Сопротивление фоторезистора зависит от мощности света, попадающего на его рабочую поверхность (см. рисунок 1). Зависимость сопротивления $R$ от мощности падающего света $P$ можно описать степенной функцией:$$ R = \alpha P^{1/n}, $$где $\alpha$ — неизвестный размерный коэффициент.
Часть A В этой части вам предстоит определить степень $n$ в предложенной теоретической зависимости.  У фонарика есть три режима работы: яркий, тусклый и мигающий, которые переключаются последовательным нажатием кнопки вкл/выкл.
Направляя фоторезистор на фонарик, снимите зависимость сопротивления фоторезистора $R$ от расстояния между фонариком и фоторезистором $r$. Измеряйте также сопротивление фоторезистора при фоновом освещении.
Используя уравнение $(1)$, получите выражение, связывающее сопротивление $R$ и расстояние $r$. Данное выражение может включать в себя неизвестную мощность фонового освещения.
Используя полученную в п. зависимость определите показатель степени $n$. зависимость определите показатель степени $n$. зависимость определите показатель степени $n$.
Часть B В этой части предлагается определить диаграмму направленности для фоторезистора.
Используя полученные данные, оцените, при каком расстоянии между фонариком и резистором можно пренебречь влиянием фона. При расчетах считайте мощность фонового освещения в $10$ раз меньше мощности света от фонарика, попадающего на фоторезистор.
С помощью предложенной установки (рис. 3) измерьте зависимость коэффициента чувствительности $\theta$ фоторезистора от угла падения света $\varphi$ с максимальной точностью. Укажите параметры вашей установки, которые вы использовали для данных измерений.
Постройте диаграмму направленности на графике в полярных координатах.
Определите рабочий диапазон углов $\varphi$ для исследуемого фоторезистора.
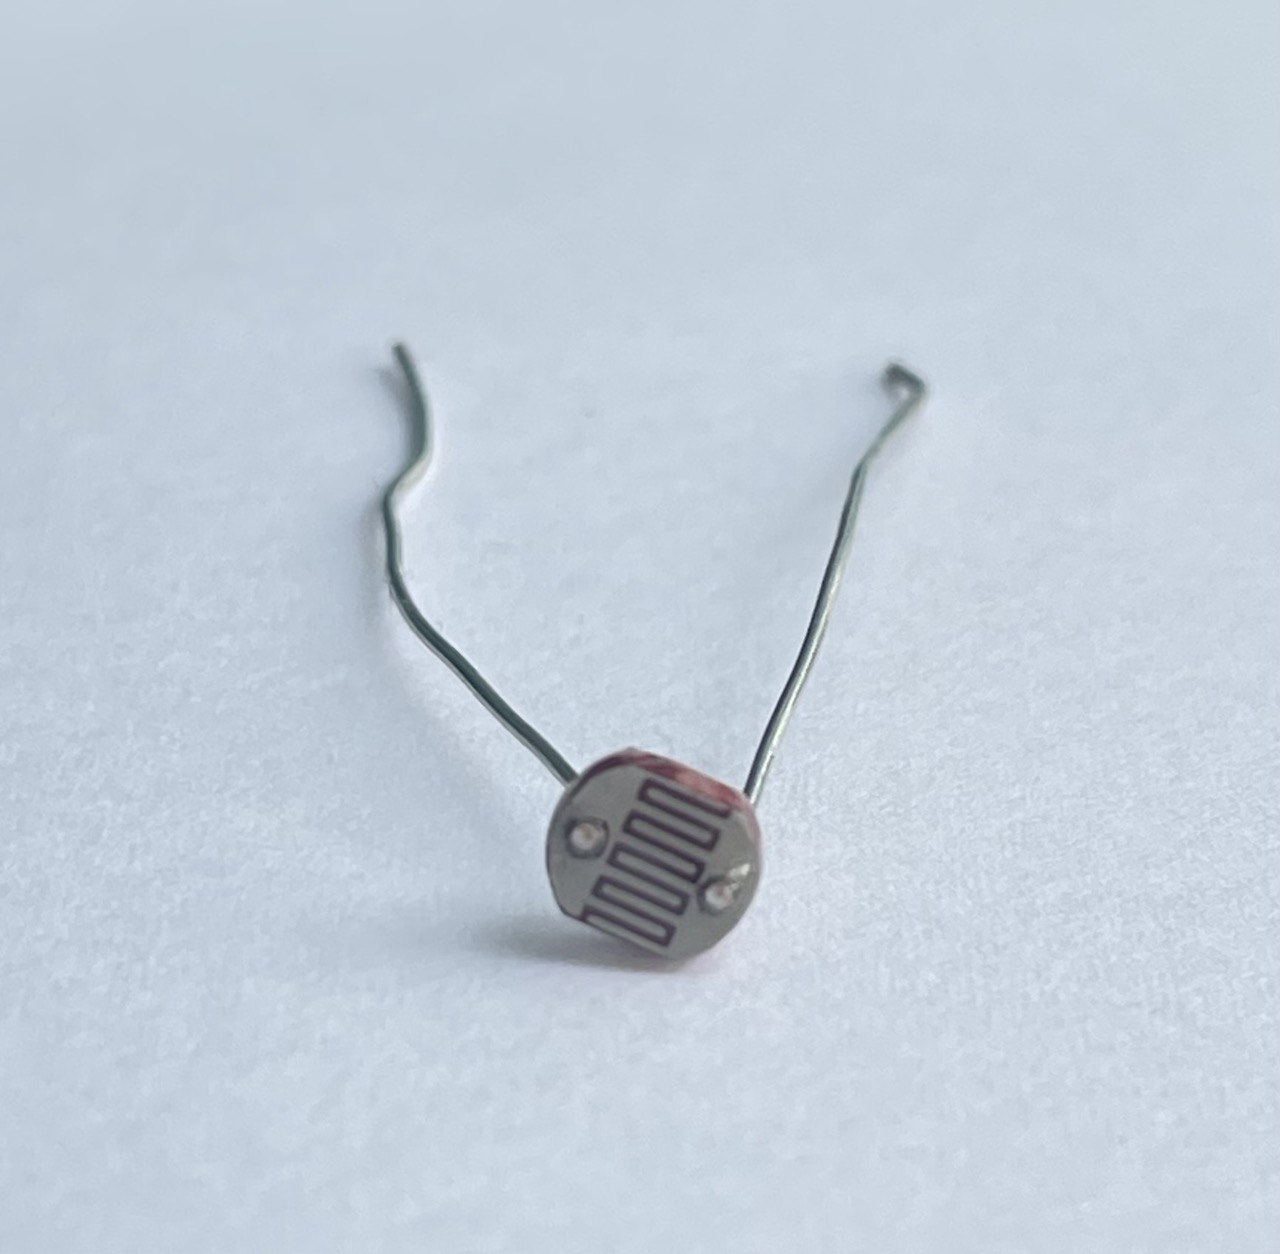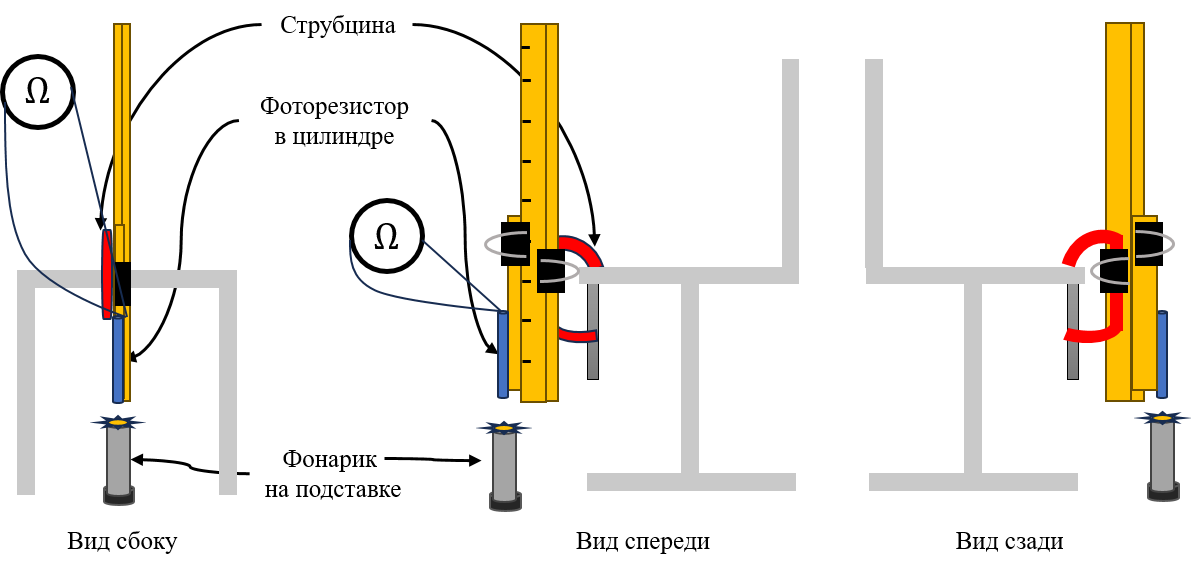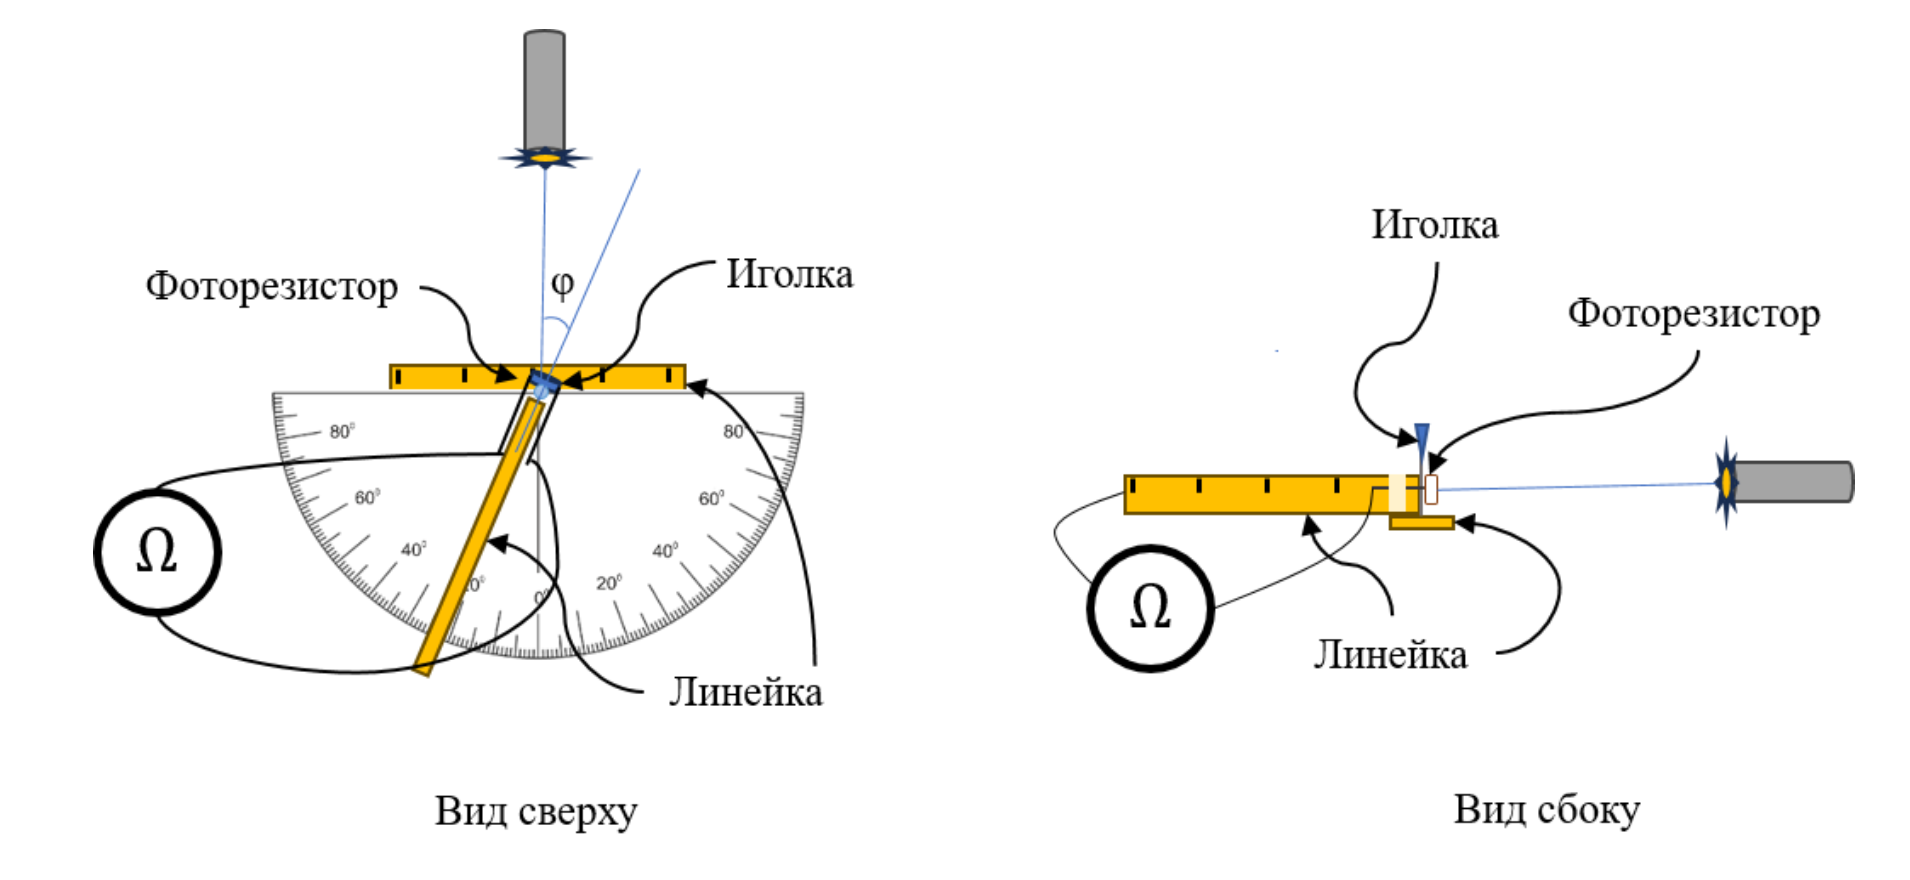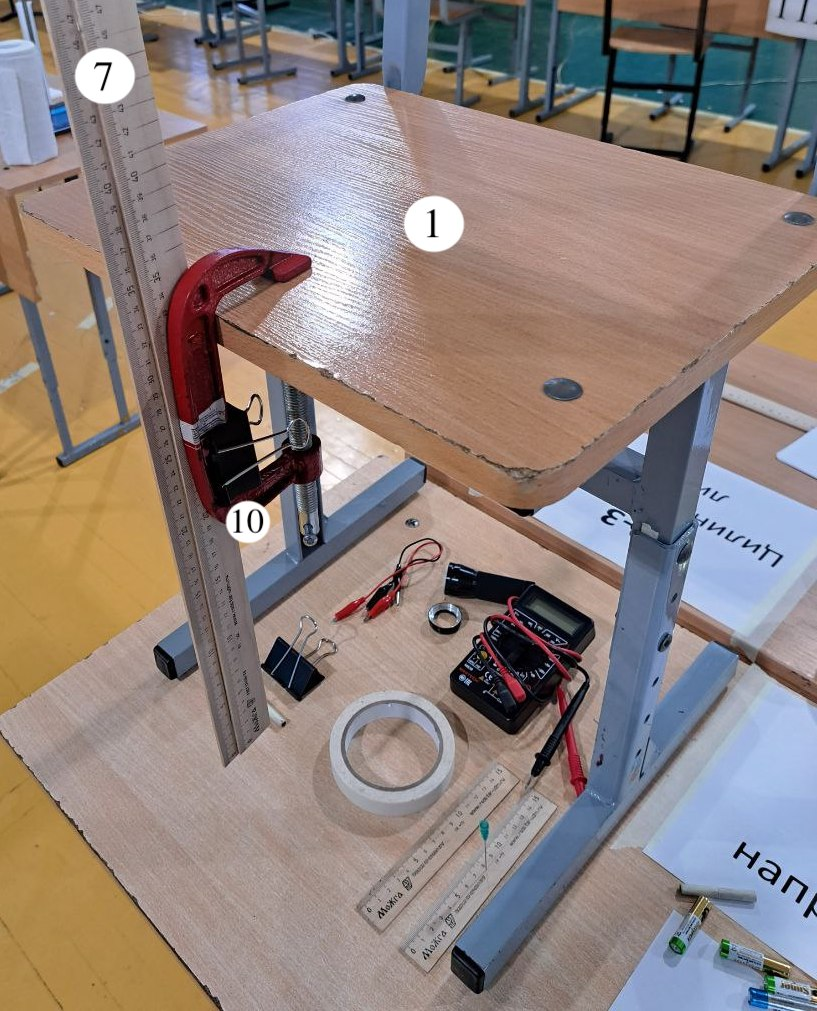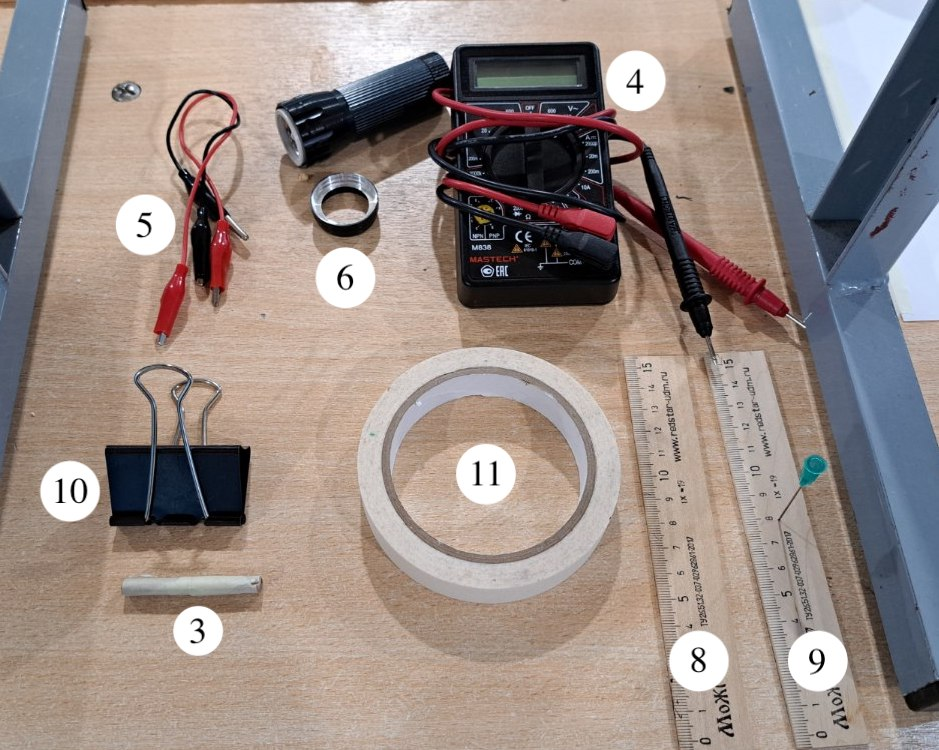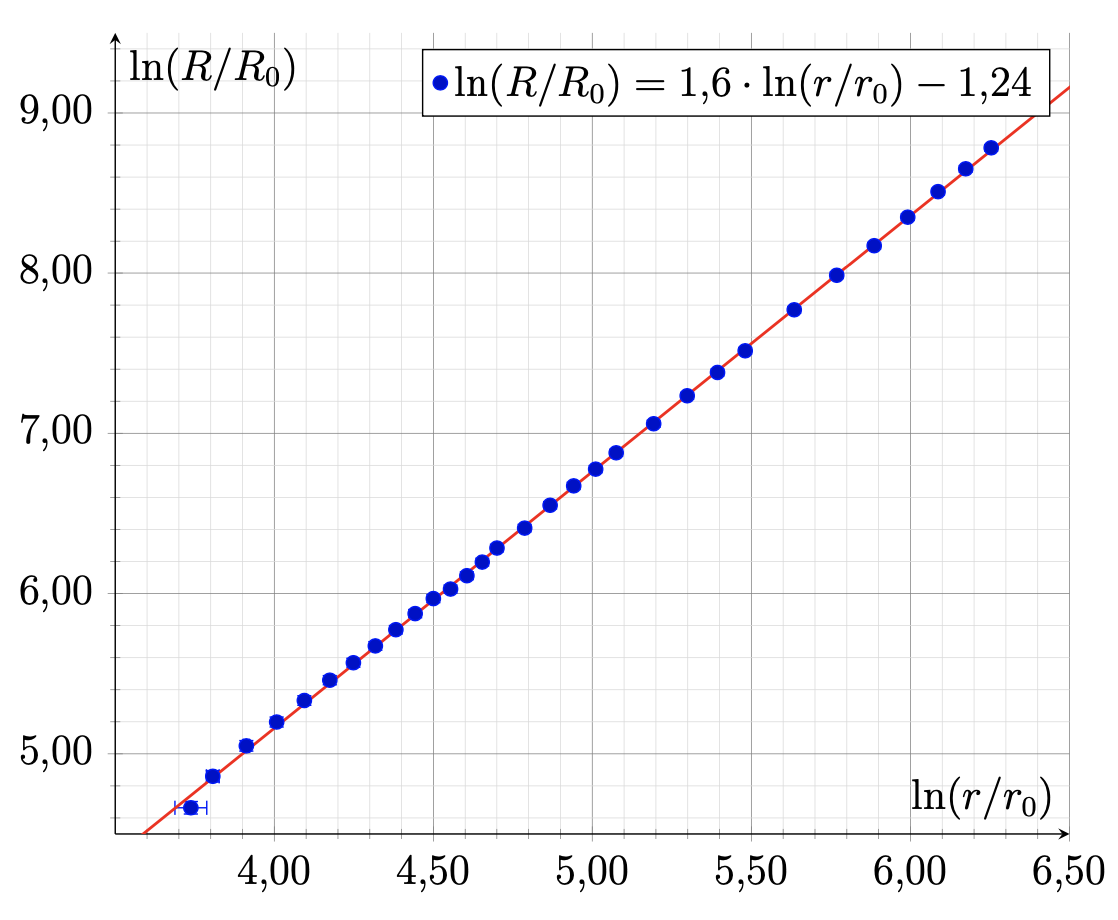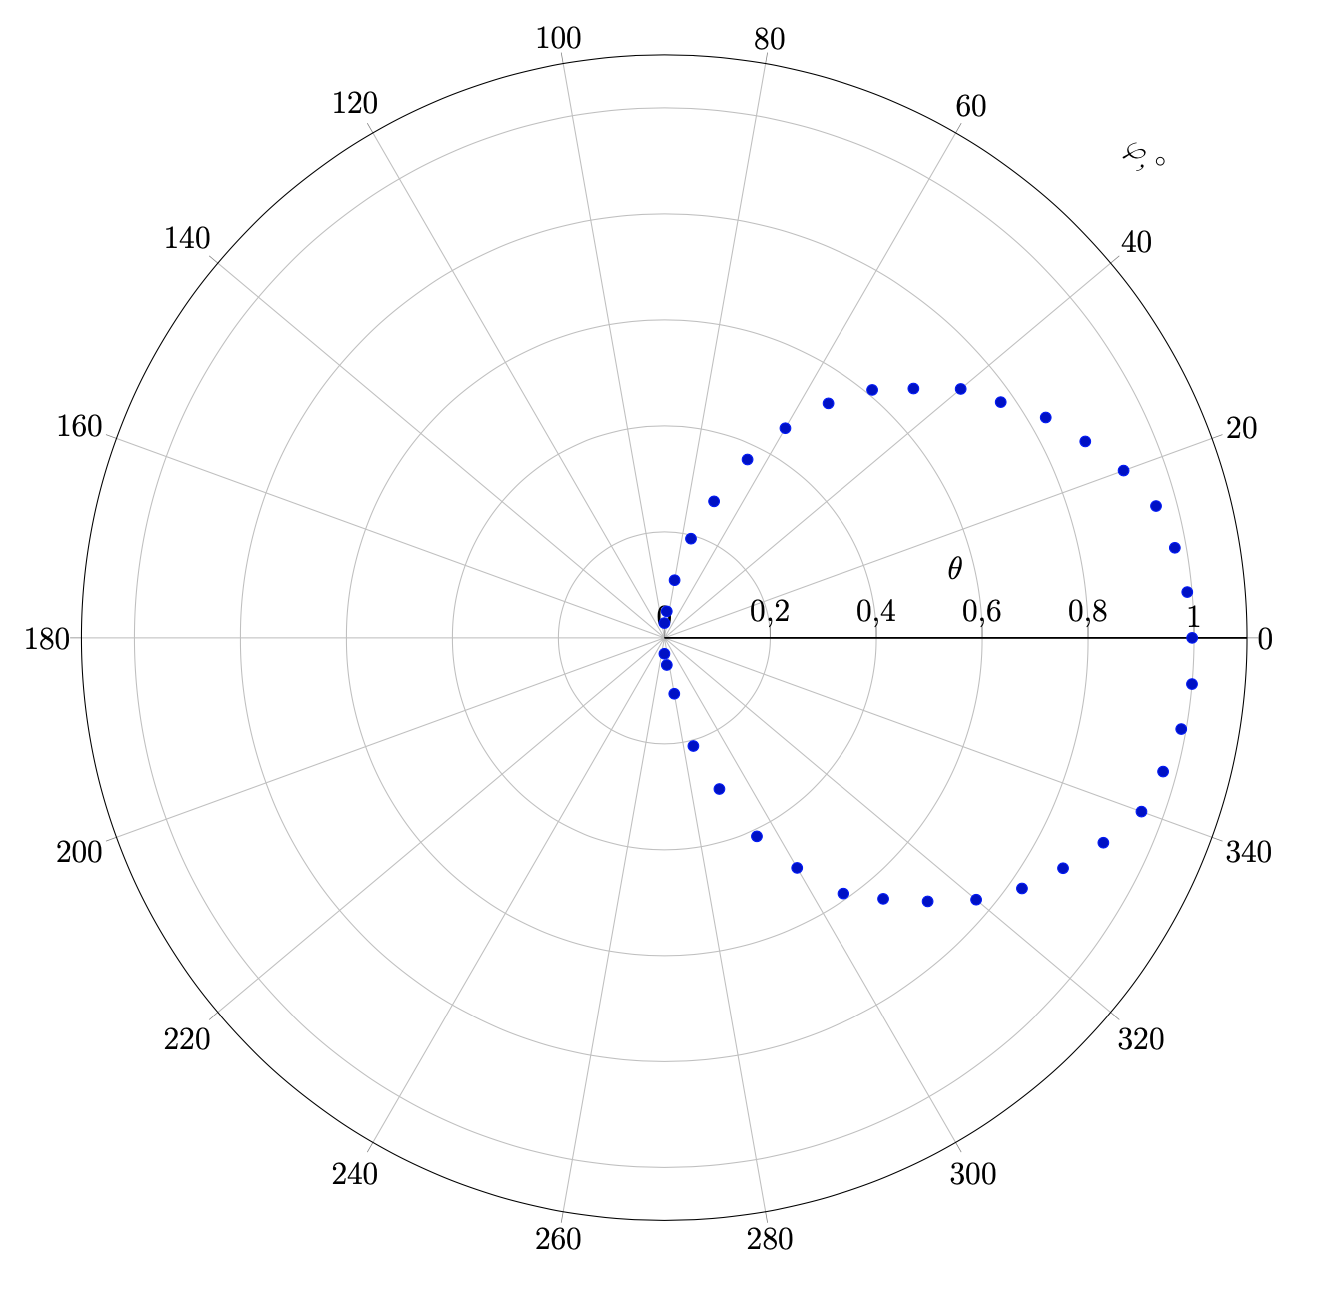
Направляя фоторезистор на фонарик, снимите зависимость сопротивления фоторезистора $R$ от расстояния между фонариком и фоторезистором $r$. Измеряйте также сопротивление фоторезистора при фоновом освещении.
Решение: Соберем установку в соответствии с рис. 2. Убедимся, что линейка, прилегающая к струбцине, опирается на оба ребра струбцины и не изгибается под давлением клипсы. Убедимся, что длинные линейки установлены строго вертикально. Поставим фонарик непосредственно под фоторезистором. Опустим короткую линейку с фоторезистором до положения, при котором светодиод фонарика окажется прижатым к торцу бумажного цилиндра. Измерим зависимость $R(r)$. Будем периодически закрывать фонарь деревянной линейкой с иглой и измерять сопротивление резистора при фоновом освещении $R_{ф}$. При измерениях важно не менять положения своего тела, так как это сильно влияет на значение фонового сопротивления. Сопротивление фоторезистора при фоновом освещении в авторском эксперименте при неизменном положении тела экспериментатора варьировались от $30~кОм$ до $40~кОм$. | $r,~ мм$ | 42 | 45 | 50 | 55 | 60 | 65 | 70 | 75 | 80 | 85 | 90 | | --- | --- | --- | --- | --- | --- | --- | --- | --- | --- | --- | --- | | $R, ~Ом$ | 106 | 129 | 156 | 181 | 207 | 235 | 262 | 291 | 322 | 356 | 391 | | $\ln ({r}/{r_0})$ | 3.74 | 3.81 | 3.91 | 4.01 | 4.09 | 4.17 | 4.25 | 4.32 | 4.38 | 4.44 | 4.50 | | $\ln ({R}/{R_0})$ | 4.66 | 4.86 | 5.05 | 5.20 | 5.33 | 5.46 | 5.57 | 5.67 | 5.77 | 5.87 | 5.97 | | | | | | | | | | | | | |
Ответ: | $r,~ мм$ | 42 | 45 | 50 | 55 | 60 | 65 | 70 | 75 | 80 | 85 | 90 | | --- | --- | --- | --- | --- | --- | --- | --- | --- | --- | --- | --- | | $R, ~Ом$ | 106 | 129 | 156 | 181 | 207 | 235 | 262 | 291 | 322 | 356 | 391 | | $\ln ({r}/{r_0})$ | 3.74 | 3.81 | 3.91 | 4.01 | 4.09 | 4.17 | 4.25 | 4.32 | 4.38 | 4.44 | 4.50 | | $\ln ({R}/{R_0})$ | 4.66 | 4.86 | 5.05 | 5.20 | 5.33 | 5.46 | 5.57 | 5.67 | 5.77 | 5.87 | 5.97 | | | | | | | | | | | | | | | $r,~ мм$ | 95 | 100 | 105 | 110 | 120 | 130 | 140 | 150 | 160 | 180 | | --- | --- | --- | --- | --- | --- | --- | --- | --- | --- | --- | | $R, ~Ом$ | 415 | 451 | 491 | 536 | 607 | 700 | 790 | 877 | 971 | 1164 | | $\ln ({r}/{r_0})$ | 4.55 | 4.61 | 4.65 | 4.70 | 4.79 | 4.87 | 4.94 | 5.01 | 5.08 | 5.19 | | $\ln ({R}/{R_0})$ | 6.03 | 6.11 | 6.20 | 6.28 | 6.41 | 6.55 | 6.67 | 6.78 | 6.88 | 7.06 | | | | | | | | | | | | | | $r,~ мм$ | 200 | 220 | 240 | 280 | 320 | 360 | 400 | 440 | 480 | 520 | | $R, ~Ом$ | 1386 | 1603 | 1835 | 2370 | 2940 | 3540 | 4230 | 4960 | 5720 | 6520 | | $\ln ({r}/{r_0})$ | 5.30 | 5.39 | 5.48 | 5.63 | 5.77 | 5.89 | 5.99 | 6.09 | 6.17 | 6.25 | | $\ln ({R}/{R_0})$ | 7.23 | 7.38 | 7.51 | 7.77 | 7.99 | 8.17 | 8.35 | 8.51 | 8.65 | 8.78 | Ответ: $r,~ мм$4245505560657075808590$R, ~Ом$106129156181207235262291322356391$\ln ({r}/{r_0})$3.743.813.914.014.094.174.254.324.384.444.50$\ln ({R}/{R_0})$4.664.865.055.205.335.465.575.675.775.875.97$r,~ мм$95100105110120130140150160180$R, ~Ом$4154514915366077007908779711164$\ln ({r}/{r_0})$4.554.614.654.704.794.874.945.015.085.19$\ln ({R}/{R_0})$6.036.116.206.286.416.556.676.786.887.06$r,~ мм$200220240280320360400440480520$R, ~Ом$1386160318352370294035404230496057206520$\ln ({r}/{r_0})$5.305.395.485.635.775.895.996.096.176.25$\ln ({R}/{R_0})$7.237.387.517.777.998.178.358.518.658.78

Используя уравнение $(1)$, получите выражение, связывающее сопротивление $R$ и расстояние $r$. Данное выражение может включать в себя неизвестную мощность фонового освещения.
Решение: Для определения степени $n$ запишем выражение для мощности света, падающего на фоторезистор: \begin{equation} P = P_{фон}+\frac{I}{r^2}, \end{equation} где $P_{фон}$ — мощность фонового света, а слагаемое ${I}/{r^2}$ — мощность света, попадающего на фоторезистор от фонарика. Мощность света фонарика убывает обратно пропорционально квадрату расстояния $r$ между фоторезистором и светодиодом фонарика, так как размеры светодиода пренебрежимо малы по сравнению с характерными исследуемыми расстояниями между фонариком и фоторезистором. Из выражения $(3)$ видно, что при небольших расстояниях $r$, второе слагаемое будет иметь больший вклад. Однако при малых расстояниях существенная доля световой энергии может падать на фоторезистор за счет отражения от внутренних стенок цилиндра и измерения могут отклониться от предложенной модели. То есть в некоторой области расстояний, которая ограничена сверху и снизу, выражение для мощности падающего на фоторезистор света можно записать как: \begin{equation} P = \frac{I}{r^2}. \end{equation} Для диапазона расстояния, в котором зависимость может быть описан формулой 4 для сопротивления фоторезистора можно написать: \begin{equation} R = \alpha P^{1/n} = \frac{\alpha I^{1/n}}{r^{2/n}} \end{equation} Прологарифмируем полученное выражение:
Ответ: \begin{equation} \ln R = \ln \left(\alpha I^{1/n}\right) -\frac{2}{n}\,\ln r\end{equation}

Используя полученную в п. A1 зависимость определите показатель степени $n$.
Решение: Построим график $\ln(R)$ от $\ln(r)$ и определим коэффициент его наклона $k$ в диапазоне линейности графика.  Найдем угловой коэффициент наклона графика $k=1.6$. Используя это значение, рассчитаем величину степени $n$:
Ответ: \begin{equation} n =-2/k = -1{.}25\end{equation}

Используя полученные данные, оцените, при каком расстоянии между фонариком и резистором можно пренебречь влиянием фона. При расчетах считайте мощность фонового освещения в $10$ раз меньше мощности света от фонарика, попадающего на фоторезистор.
Решение: Пусть сопротивление фоторезистора равно $R_{фон}$ при освещении фоновым излучением с мощностью $P_{фон}$. Пусть фоторезистор дополнительно освещается фонариком и падающая от фонарика мощность $P_{фонар}=10P_{фон}$ в десять раз большей чем мощность фонового излучения. Тогда полная мощность излучения, падающего на фоторезистор, равна сумме мощности фонового излучения и мощности излучения фонарика в данной точке: \begin{equation} P=P_{фонар}+P_{фон}=11P_{фон}. \end{equation} Назовем $R_{пр}$ сопротивление фоторезистора, которое соответствует максимальному сопротивлению, при котором мы еще можем пренебречь фоновым излучением. Найдем отношение сопротивления фоторезистора $R_{пренебреж}$ и сопротивления при фоновом освещении: \begin{equation} \left(\frac{R_{пр}}{R_ф}\right) = \left(\frac{P}{P_ф} \right)^{1/n}=11^{-1/1.25} = 0.147. \end{equation} Тогда, поскольку измеренное значение сопротивления фоторезистора при освещении только фоновым излучением равно $R_ф=(35\pm5) \ кОм$, легко рассчитать величину сопротивления $R_{пр}$: \begin{equation} R_{пр}=0.147\cdot R_{ф}=(5.2\pm0.7) \ кОм. \end{equation} Найдем соответствующее найденному сопротивлению расстояние между фоторезистором и светодиодом фонарика по таблице измерений: При расстояниях между фонариком и фоторезистором больше, чем $r_{пр}$ нельзя пренебречь фоновым излучением.
Ответ: \[r_{пр}=(450\pm50) \ мм\]  При расстояниях между фонариком и фоторезистором больше, чем $r_{пр}$ нельзя пренебречь фоновым излучением.

С помощью предложенной установки (рис. 3) измерьте зависимость коэффициента чувствительности $\theta$ фоторезистора от угла падения света $\varphi$ с максимальной точностью. Укажите параметры вашей установки, которые вы использовали для данных измерений.
Решение: Соберем установку в соответствии с рис. 3 условия задачи. Разместим фонарик на расстоянии $15~см$ от оси вращения фоторезистора, то есть от иглы, воткнутой в линейку. Чтобы подвижная линейка при вращении относительно иглы оставалась вертикальной, прикрепим к задней части подвижной линейки клипсу, которая будет выполнять роль дополнительной точки опоры. Измерим зависимость сопротивления фоторезистора от угла поворота линейки. За ноль отсчета угла выберем направление, в котором плоскость фоторезистора перпендикулярна направлению на фонарик. В этой части важно учитывать зависимость мощности фонового освещения от угла поворота фоторезистора, так как она может существенно изменяться в зависимости от направления угла обзора фоторезистора в установке. Чтобы определить коэффициент $\theta$, получим связь между измеряемыми сопротивлениями и мощностью излучений. Запишем выражение $(1)$ для случая измерений с включенным фонариком: \begin{equation} R(\varphi) = \alpha \Big(P_{фон}(\varphi)+P_{фонар}(\varphi)\Big)^{1/n}. \end{equation} При выключенном фонарике можем измерить сопротивление фоторезистора соответствующее мощности только фонового излучения. Это сопротивление зависит от мощности фонового излучения следующим образом: \begin{equation} R_{фон}(\varphi) = \alpha \Big(P_{фон}(\varphi)\Big)^{1/n}. \end{equation} Таким образом получаем: \begin{equation} R^n(\varphi) = R_{фон}^n(\varphi)+\alpha P_{фонар}(\varphi) = R_{фон}^n(\varphi) + \alpha P_{0}\theta(\varphi). \end{equation} Выразим $\theta$: \begin{equation} \theta = \frac{R^n(\varphi)-R_{фон}^n(\varphi)}{\alpha P_0}. \end{equation} Необходимо нормировать коэффициент чувствительности на единицу. Мощность $P_0$ освещения от фонарика в некоторой точке пространства, в которой располагается фоторезистор, остается постоянной. Максимуму коэффициента $\theta$ соответствует угол $0^о$ поворота линейки. Таким образом итоговое выражение для коэффициента чувствительности фоторезистора: \begin{equation} \theta = \frac{R^n(\varphi)-R_{фон}^n(\varphi)}{R^n(0^о)-R_{фон}^n(0^о)} \end{equation} Измерим зависимость $R$ и $R_{фон}$ от угла $\varphi$: | $\varphi, ~^\circ $ | -90 | -85 | -80 | -75 | -70 | -65 | -60 | -55 | -50 | -45 | -40 | -35 | | --- | --- | --- | --- | --- | --- | --- | --- | --- | --- | --- | --- | --- | | $R, ~Ом$ | 2110 | 2070 | 1930 | 1730 | 1590 | 1440 | 1340 | 1261 | 1208 | 1165 | 1123 | 1081 | | $R_{фон}, ~Ом$ | 2210 | 2240 | 2260 | 2320 | 280 | 2410 | 2430 | 2480 | 2460 | 2500 | 2550 | 2530 | | $\theta$ | 0.03 | 0.05 | 0.11 | 0.21 | 0.30 | 0.41 | 0.50 | 0.59 | 0.64 | 0.70 | 0.77 | 0.82 | | | | | | | | | | | | | | |
Ответ: | $\varphi, ~^\circ $ | -90 | -85 | -80 | -75 | -70 | -65 | -60 | -55 | -50 | -45 | -40 | -35 | | --- | --- | --- | --- | --- | --- | --- | --- | --- | --- | --- | --- | --- | | $R, ~Ом$ | 2110 | 2070 | 1930 | 1730 | 1590 | 1440 | 1340 | 1261 | 1208 | 1165 | 1123 | 1081 | | $R_{фон}, ~Ом$ | 2210 | 2240 | 2260 | 2320 | 280 | 2410 | 2430 | 2480 | 2460 | 2500 | 2550 | 2530 | | $\theta$ | 0.03 | 0.05 | 0.11 | 0.21 | 0.30 | 0.41 | 0.50 | 0.59 | 0.64 | 0.70 | 0.77 | 0.82 | | | | | | | | | | | | | | | | $\varphi, ~^\circ $ | -30 | -25 | -20 | -15 | -10 | -5 | 0 | 5 | 10 | 15 | 20 | 25 | 30 | | --- | --- | --- | --- | --- | --- | --- | --- | --- | --- | --- | --- | --- | --- | | $R, ~Ом$ | 1057 | 1029 | 1009 | 1003 | 993 | 987 | 993 | 995 | 1005 | 1013 | 1039 | 1062 | 1096 | | $R_{фон}, ~Ом$ | 2570 | 2570 | 2620 | 2650 | 2640 | 2630 | 2670 | 2660 | 2690 | 2670 | 2700 | 2650 | 2680 | | $\theta$ | 0.87 | 0.91 | 0.96 | 0.97 | 0.99 | 1.00 | 1.00 | 0.99 | 0.98 | 0.96 | 0.92 | 0.88 | 0.83 | | | | | | | | | | | | | | | | | $\varphi, ~^\circ $ | 35 | 40 | 45 | 50 | 55 | 60 | 65 | 70 | 75 | 80 | 85 | 90 | | --- | --- | --- | --- | --- | --- | --- | --- | --- | --- | --- | --- | --- | | $R, ~Ом$ | 1131 | 1173 | 1219 | 1266 | 1328 | 1418 | 1520 | 1665 | 1813 | 1996 | 2140 | 2180 | | $R_{фон}, ~Ом$ | 2640 | 2690 | 2630 | 2610 | 2560 | 2530 | 2480 | 2440 | 2410 | 2370 | 3320 | 2280 | | $\theta$ | 0.78 | 0.73 | 0.67 | 0.61 | 0.54 | 0.46 | 0.37 | 0.27 | 0.19 | 0.11 | 0.05 | 0.03 | | | | | | | | | | | | | | | Ответ: $\varphi, ~^\circ $-90-85-80-75-70-65-60-55-50-45-40-35$R, ~Ом$211020701930173015901440134012611208116511231081$R_{фон}, ~Ом$22102240226023202802410243024802460250025502530$\theta$0.030.050.110.210.300.410.500.590.640.700.770.82$\varphi, ~^\circ $-30-25-20-15-10-5051015202530$R, ~Ом$105710291009100399398799399510051013103910621096$R_{фон}, ~Ом$2570257026202650264026302670266026902670270026502680$\theta$0.870.910.960.970.991.001.000.990.980.960.920.880.83$\varphi, ~^\circ $354045505560657075808590$R, ~Ом$113111731219126613281418152016651813199621402180$R_{фон}, ~Ом$264026902630261025602530248024402410237033202280$\theta$0.780.730.670.610.540.460.370.270.190.110.050.03

Постройте диаграмму направленности на графике в полярных координатах.
Решение: Нанесем измеренную зависимость на график в полярных координатах.

Определите рабочий диапазон углов $\varphi$ для исследуемого фоторезистора. Рабочим диапазоном фоторезистора назовем такие углы, для которых коэффициент чувствительности $\theta$ более $70\%$.

 Найдем область углов, в которой коэффициент чувствительности принимает значения больше $0.7$. Получаем, что рабочий диапазон углов исследуемого в задаче фоторезистор составляет:

Ответ:

 \[-40^\circ < \varphi < 40^\circ\]
Решение: Найдем область углов, в которой коэффициент чувствительности принимает значения больше $0.7$. Получаем, что рабочий диапазон углов исследуемого в задаче фоторезистор составляет:
Ответ: \[-40^\circ < \varphi < 40^\circ\]
Темы:
E, Оптика, IEPhO, Интенсивность, Фоторезистор, Диаграмма направленности